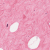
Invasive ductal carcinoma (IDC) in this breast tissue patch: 0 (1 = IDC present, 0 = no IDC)